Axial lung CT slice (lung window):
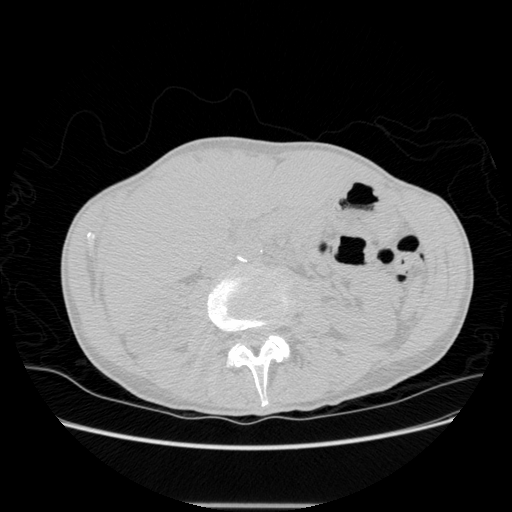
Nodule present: no